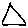
Label: triangle